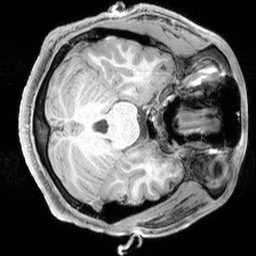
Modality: T1w
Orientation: axial
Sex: male
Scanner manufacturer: siemens
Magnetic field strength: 3 T
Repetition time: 2.3 s
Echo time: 0.00226 s